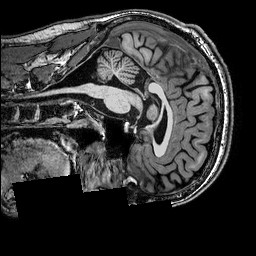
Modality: T1w
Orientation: sagittal
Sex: male